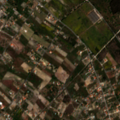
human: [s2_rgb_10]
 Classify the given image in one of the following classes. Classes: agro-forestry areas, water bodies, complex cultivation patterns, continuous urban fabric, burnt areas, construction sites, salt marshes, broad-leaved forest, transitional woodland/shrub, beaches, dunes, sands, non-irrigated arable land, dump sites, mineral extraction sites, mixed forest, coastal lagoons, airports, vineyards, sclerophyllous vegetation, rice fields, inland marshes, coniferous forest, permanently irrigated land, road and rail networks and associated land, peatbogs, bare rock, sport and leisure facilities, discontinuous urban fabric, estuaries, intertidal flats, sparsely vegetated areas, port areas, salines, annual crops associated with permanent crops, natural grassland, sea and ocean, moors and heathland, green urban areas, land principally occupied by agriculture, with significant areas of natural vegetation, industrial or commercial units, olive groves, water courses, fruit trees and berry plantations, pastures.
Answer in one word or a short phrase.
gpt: discontinuous urban fabric, complex cultivation patterns, mixed forest, transitional woodland/shrub